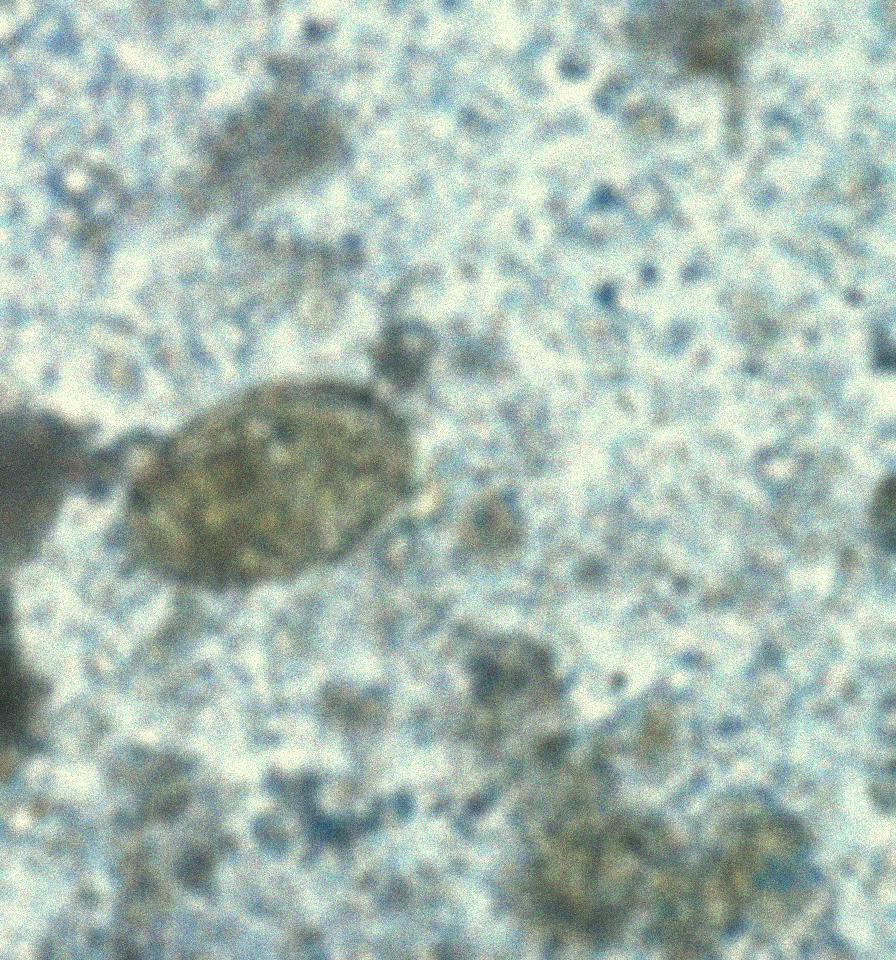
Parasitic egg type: Paragonimus spp